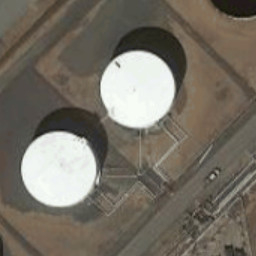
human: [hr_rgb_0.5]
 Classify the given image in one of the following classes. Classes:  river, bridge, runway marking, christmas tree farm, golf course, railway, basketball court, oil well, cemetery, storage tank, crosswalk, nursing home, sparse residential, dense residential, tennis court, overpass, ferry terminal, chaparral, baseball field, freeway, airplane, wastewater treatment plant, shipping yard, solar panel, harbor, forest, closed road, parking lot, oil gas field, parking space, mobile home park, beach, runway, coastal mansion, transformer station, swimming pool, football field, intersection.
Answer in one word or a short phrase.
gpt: storage tank